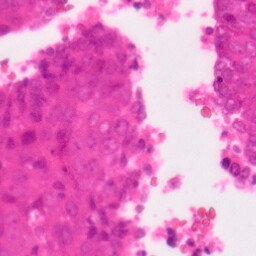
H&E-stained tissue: Colon